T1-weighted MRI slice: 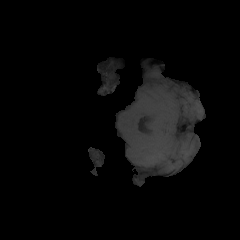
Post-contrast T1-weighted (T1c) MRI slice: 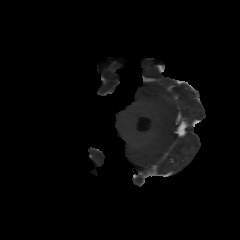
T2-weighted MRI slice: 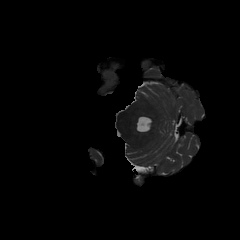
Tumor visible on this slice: no